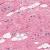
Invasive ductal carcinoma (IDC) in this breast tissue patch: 0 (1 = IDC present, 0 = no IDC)